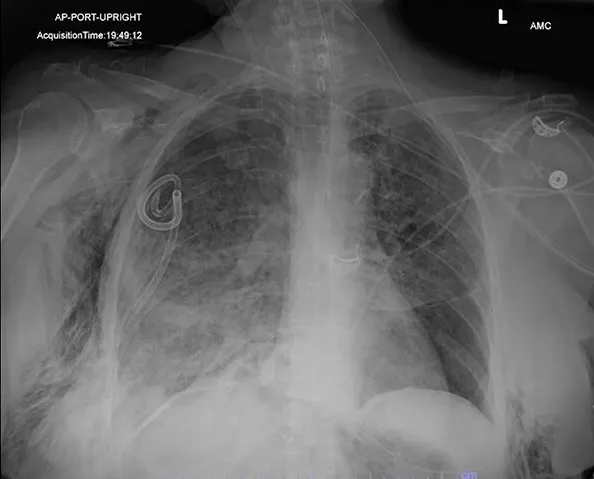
AP upright chest radiograph showing placement of right-sided chest tube and resolution of right pneumothorax.
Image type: radiology (x_ray)